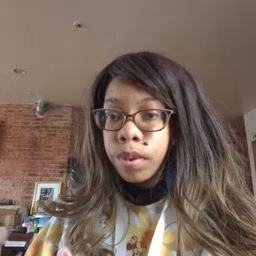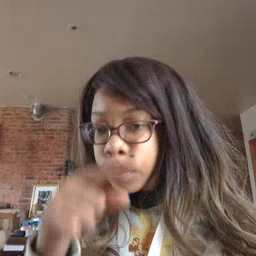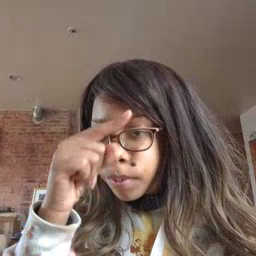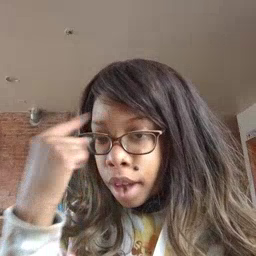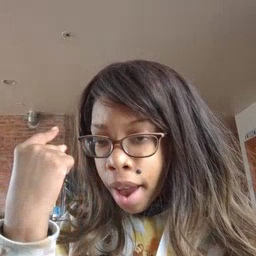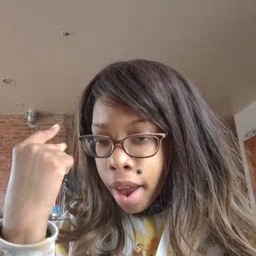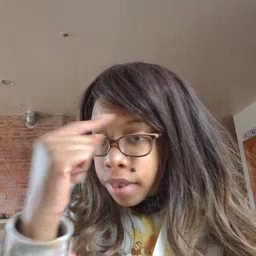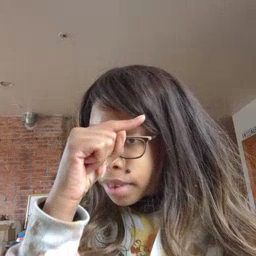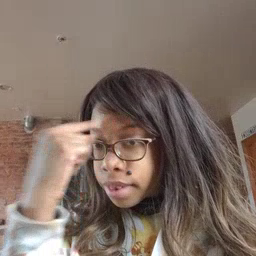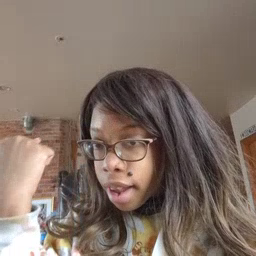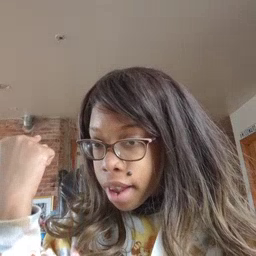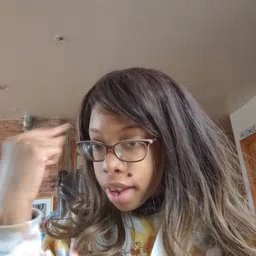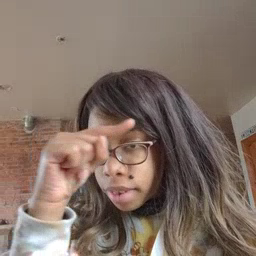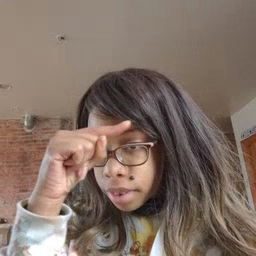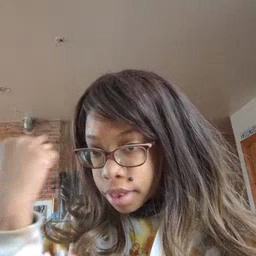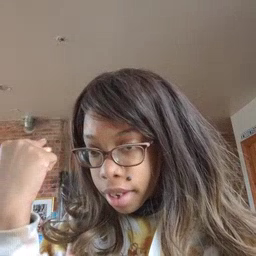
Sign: black